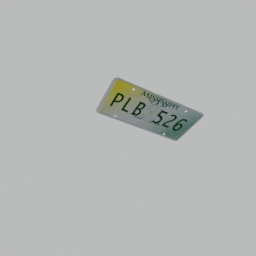
Label: mechanical